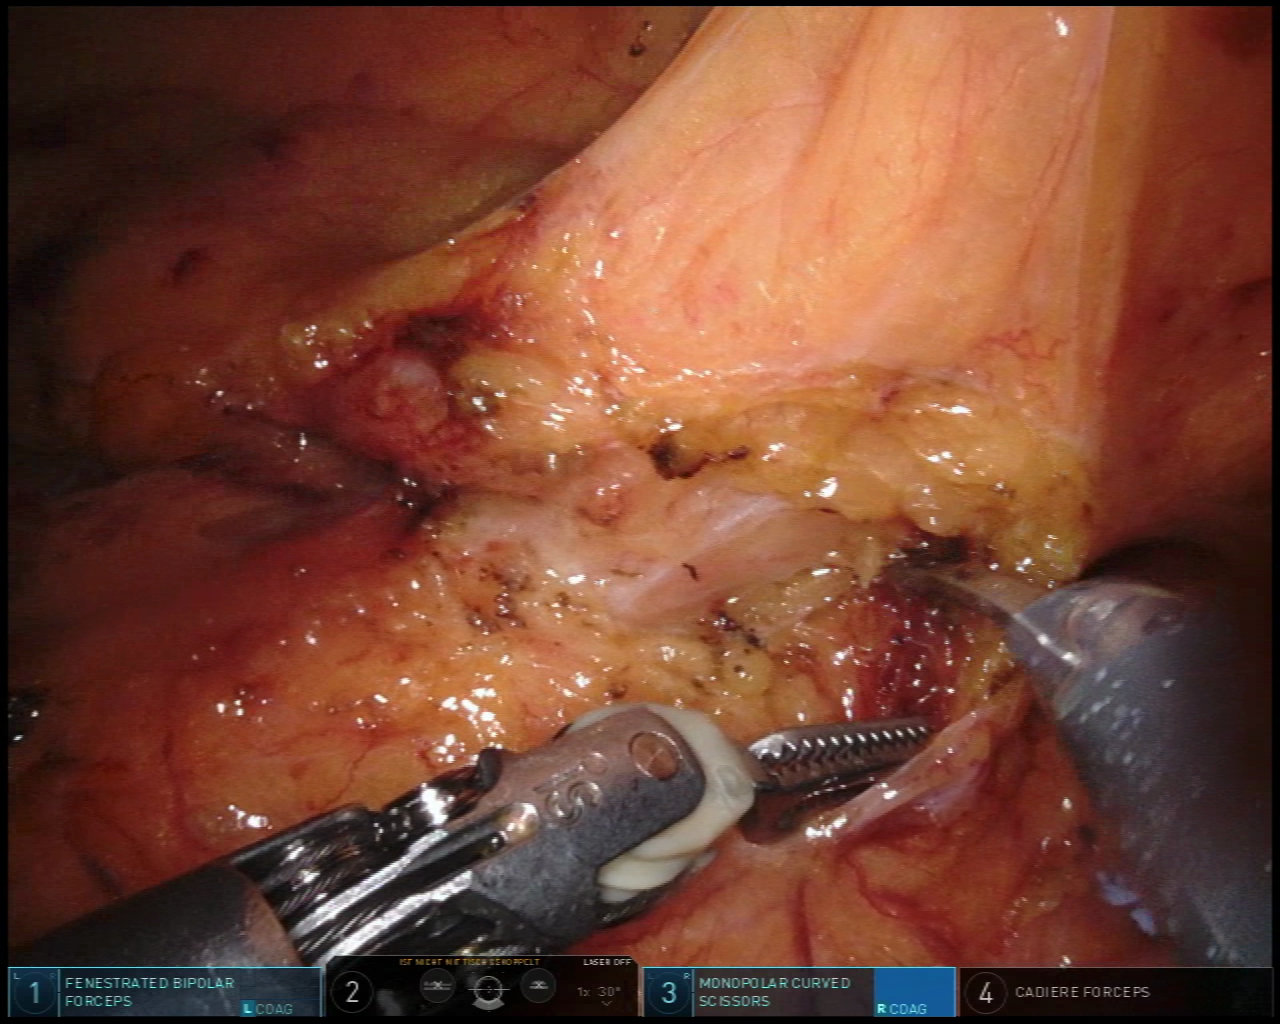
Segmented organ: inferior_mesenteric_artery
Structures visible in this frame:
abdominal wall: no
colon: no
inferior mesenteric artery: yes
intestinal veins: no
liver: no
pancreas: no
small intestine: no
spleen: no
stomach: no
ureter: no
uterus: no
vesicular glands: no